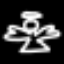
Label: angel